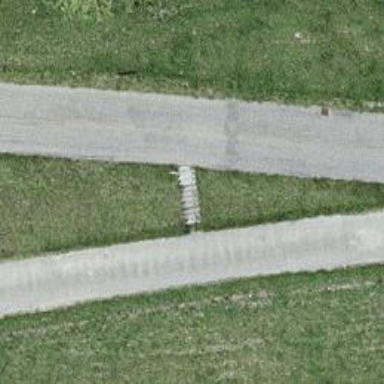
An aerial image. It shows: Set of steps on the road.